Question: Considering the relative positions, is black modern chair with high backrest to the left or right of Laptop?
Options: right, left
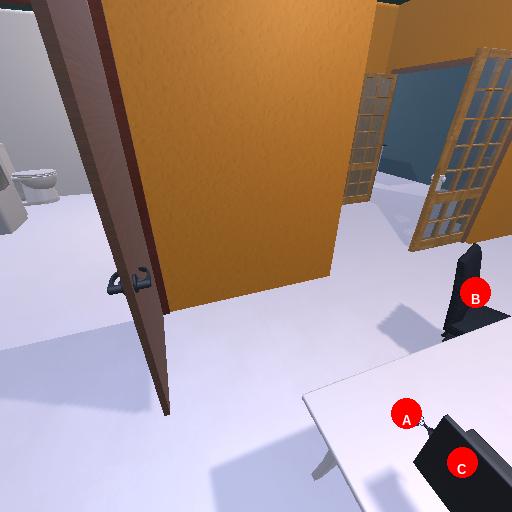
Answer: right